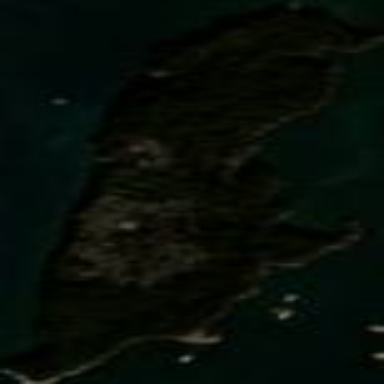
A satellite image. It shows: Island with natural coastline.